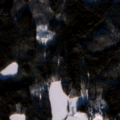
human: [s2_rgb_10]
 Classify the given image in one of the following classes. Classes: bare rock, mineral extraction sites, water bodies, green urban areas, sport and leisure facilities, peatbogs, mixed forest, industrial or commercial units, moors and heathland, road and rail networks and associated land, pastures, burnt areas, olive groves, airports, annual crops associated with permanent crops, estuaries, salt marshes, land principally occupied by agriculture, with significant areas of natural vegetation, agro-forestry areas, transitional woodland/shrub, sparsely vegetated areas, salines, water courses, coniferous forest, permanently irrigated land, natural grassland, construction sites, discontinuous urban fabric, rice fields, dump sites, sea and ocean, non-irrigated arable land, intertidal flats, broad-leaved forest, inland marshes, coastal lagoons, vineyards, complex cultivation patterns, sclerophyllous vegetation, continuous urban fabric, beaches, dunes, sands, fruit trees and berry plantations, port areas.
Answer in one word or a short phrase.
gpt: discontinuous urban fabric, coniferous forest, mixed forest, transitional woodland/shrub